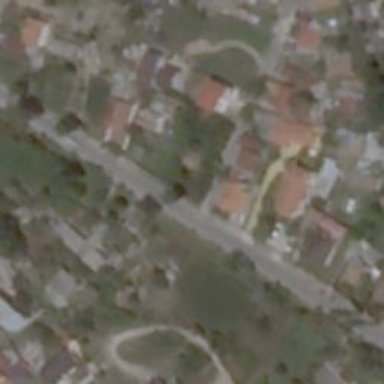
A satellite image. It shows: Residential road.